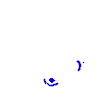
Particle: pion